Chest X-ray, PA view. Patient: 33 years old, sex F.
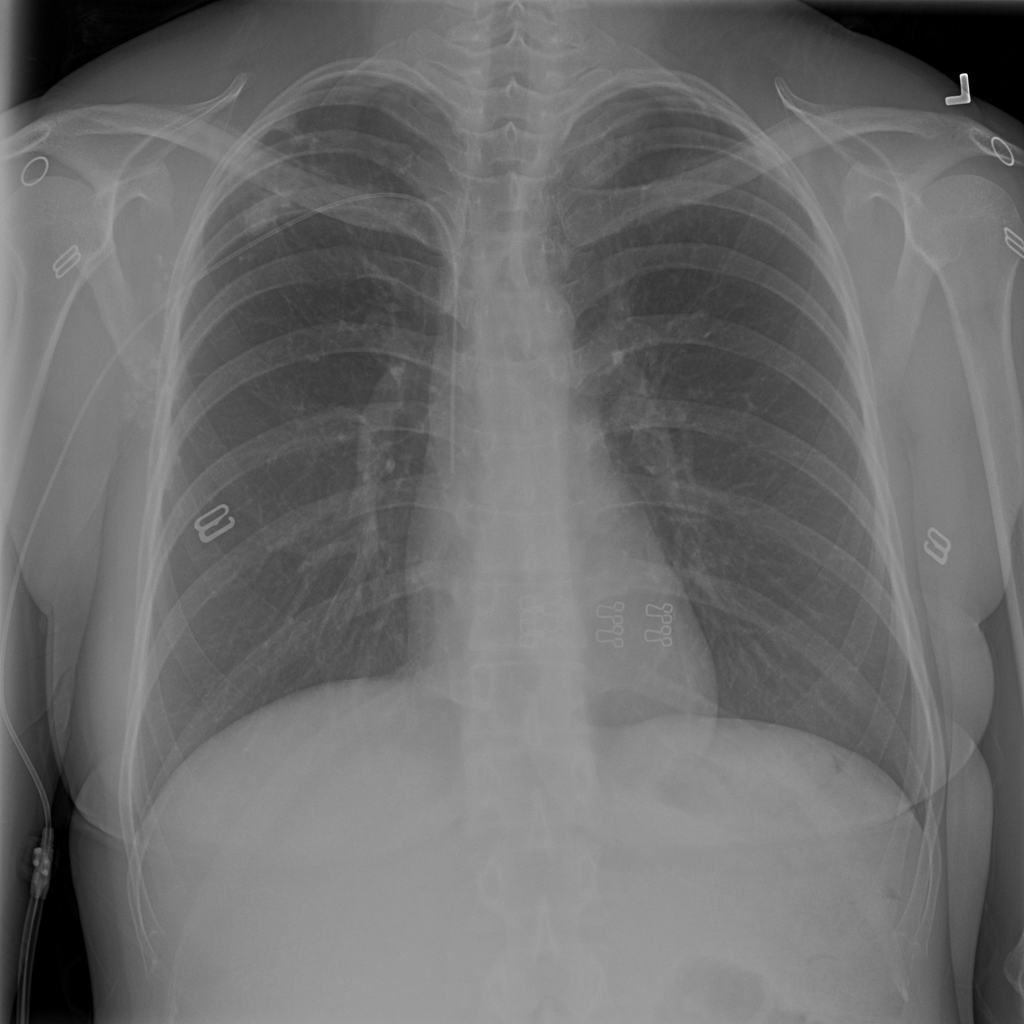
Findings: Nodule